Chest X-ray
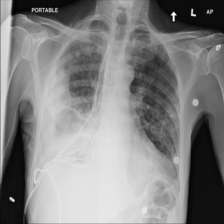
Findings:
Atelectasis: negative
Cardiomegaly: negative
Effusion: negative
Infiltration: negative
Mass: negative
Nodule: negative
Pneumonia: negative
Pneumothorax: negative
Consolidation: negative
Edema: negative
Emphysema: negative
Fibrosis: negative
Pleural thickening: negative
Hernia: negative